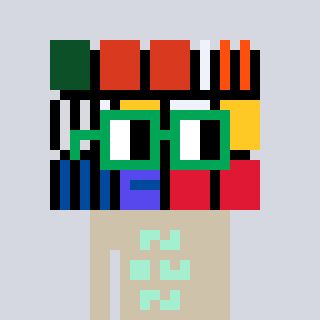
a pixel art character with square green glasses, a abstract-shaped head and a bege-colored body on a cool background